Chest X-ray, PA view. Patient: 34 years old, sex M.
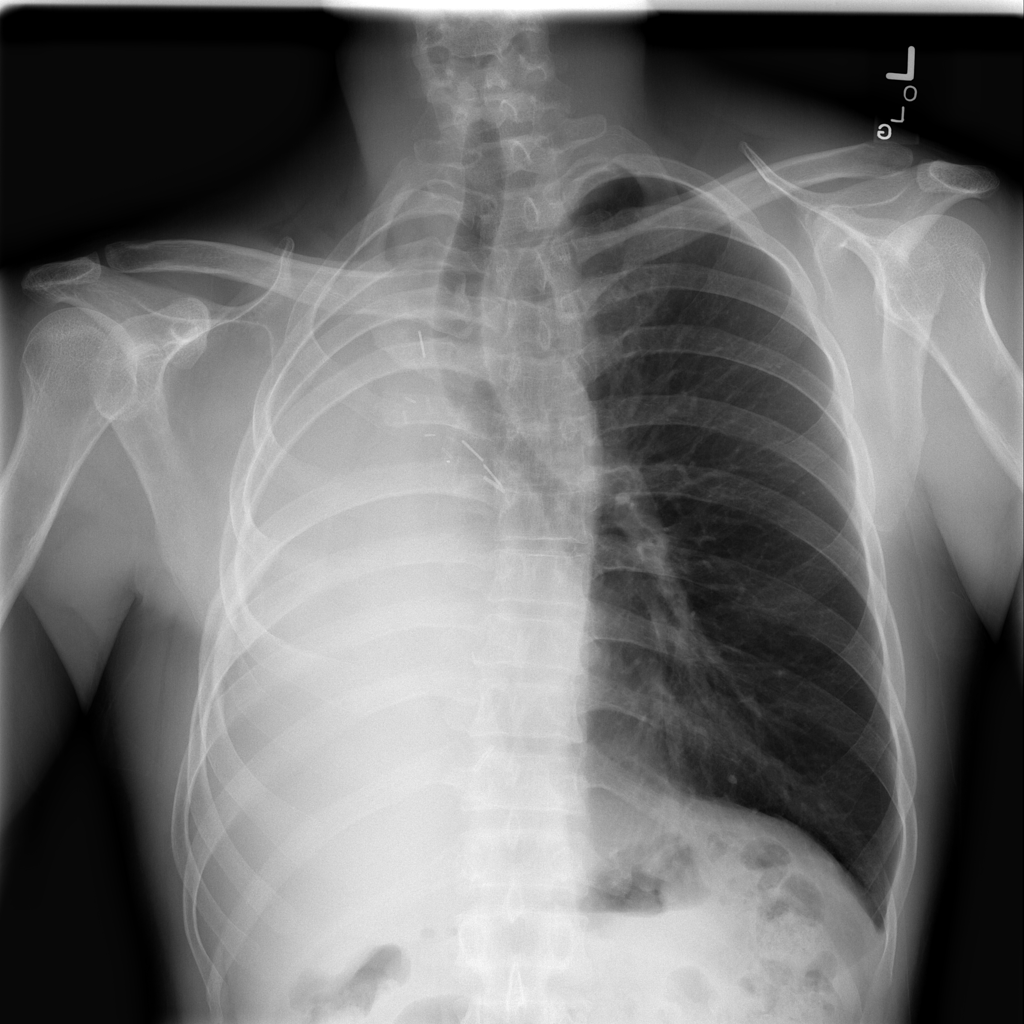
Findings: Effusion